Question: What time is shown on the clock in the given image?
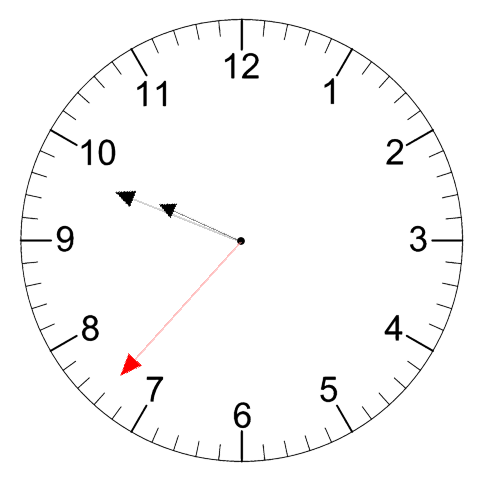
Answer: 09:48:37